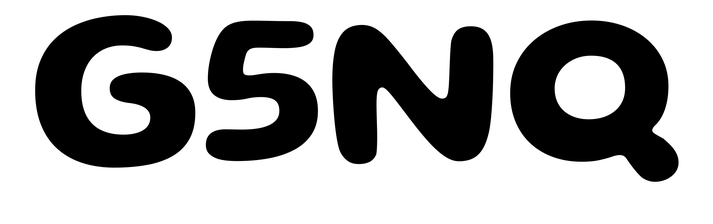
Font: Gluten_SemiBold